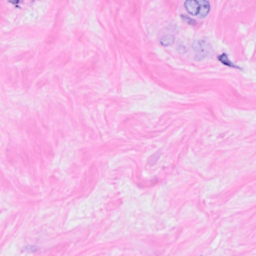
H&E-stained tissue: Breast